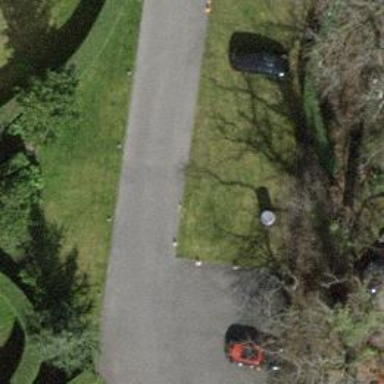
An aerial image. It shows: Driveway tunnel that serves as roadway.